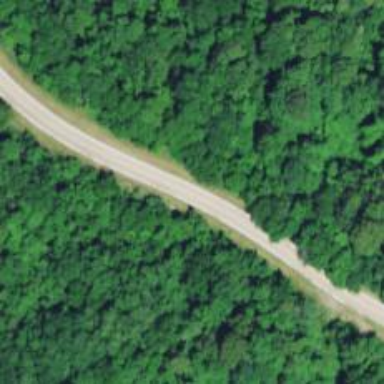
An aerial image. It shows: Secondary road.